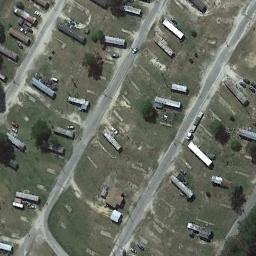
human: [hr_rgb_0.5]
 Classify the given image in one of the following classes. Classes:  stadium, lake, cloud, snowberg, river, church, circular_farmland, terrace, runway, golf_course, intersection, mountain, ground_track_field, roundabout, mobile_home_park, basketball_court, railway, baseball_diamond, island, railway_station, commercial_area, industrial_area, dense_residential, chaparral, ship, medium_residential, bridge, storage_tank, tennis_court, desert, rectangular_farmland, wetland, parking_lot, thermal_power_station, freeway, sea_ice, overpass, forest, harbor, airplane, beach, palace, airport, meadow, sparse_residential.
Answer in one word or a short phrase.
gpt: mobile_home_park